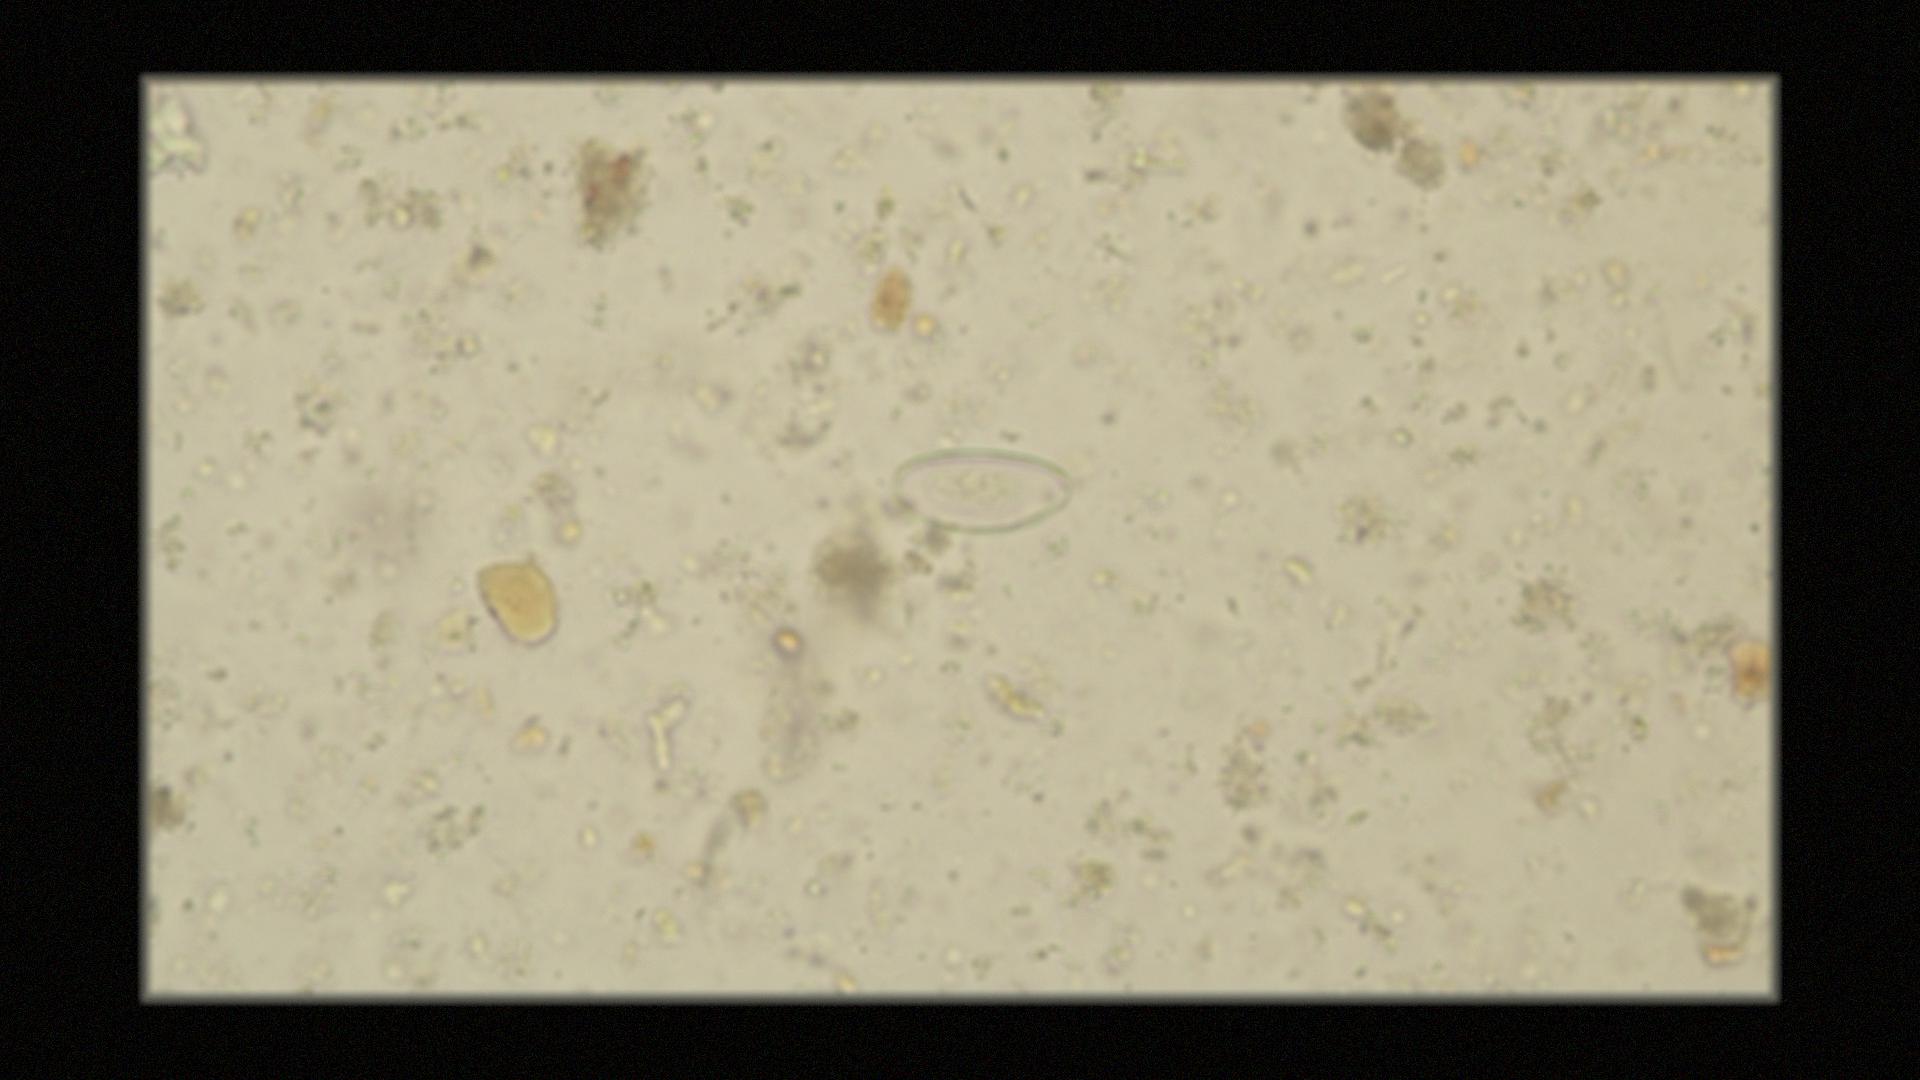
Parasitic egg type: Enterobius vermicularis